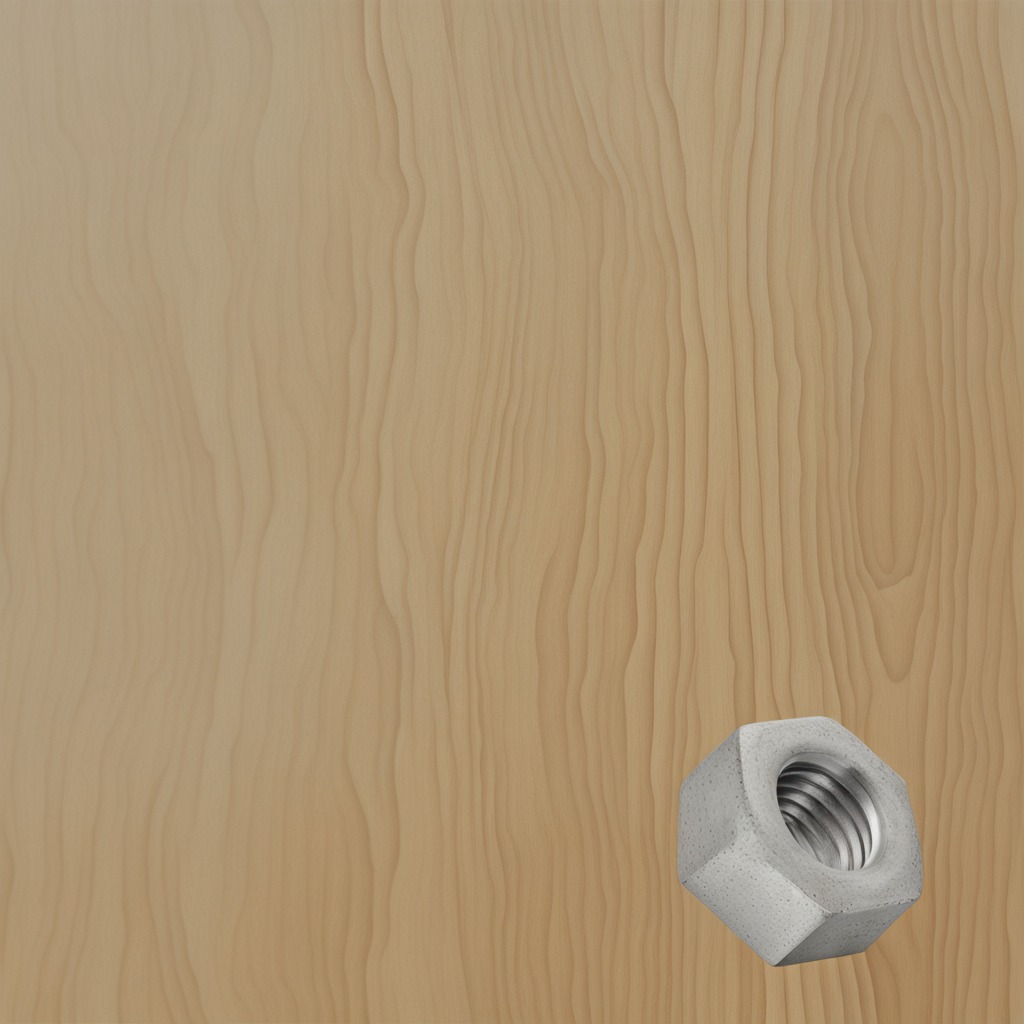
A metal nut lies on a plywood surface in a paint workshop lit by afternoon window light.